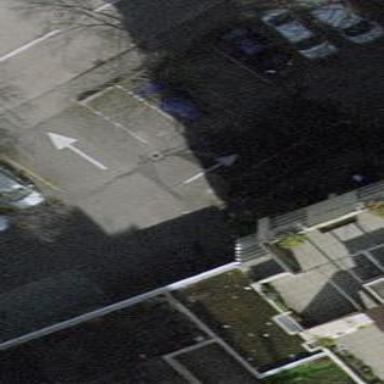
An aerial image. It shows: View of roof of building.